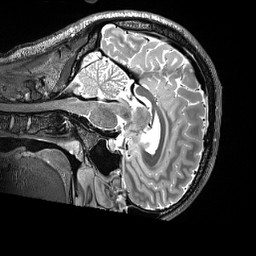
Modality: T2w
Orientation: sagittal
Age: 29
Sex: male
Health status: ill
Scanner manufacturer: siemens
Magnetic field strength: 3 T
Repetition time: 3.2 s
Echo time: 0.563 s